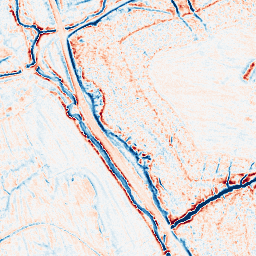
Category: edge_preserving
Decomposition family: anisotropic_diffusion
Decomposition parameters: iterations: 20
kappa: 30
gamma: 0.1
Upsampling method: quadratic
Upsampling parameters: scale: 2
Upsampling scale: 2